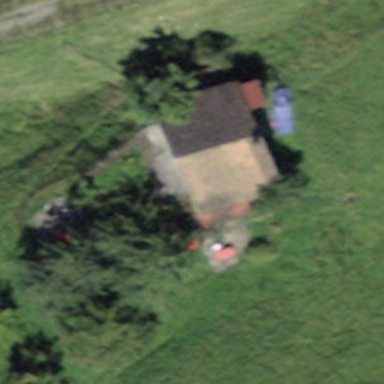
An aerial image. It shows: Farm building.